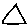
Label: triangle